Chest X-ray. View position: AP
Patient age: 28
Patient sex: M
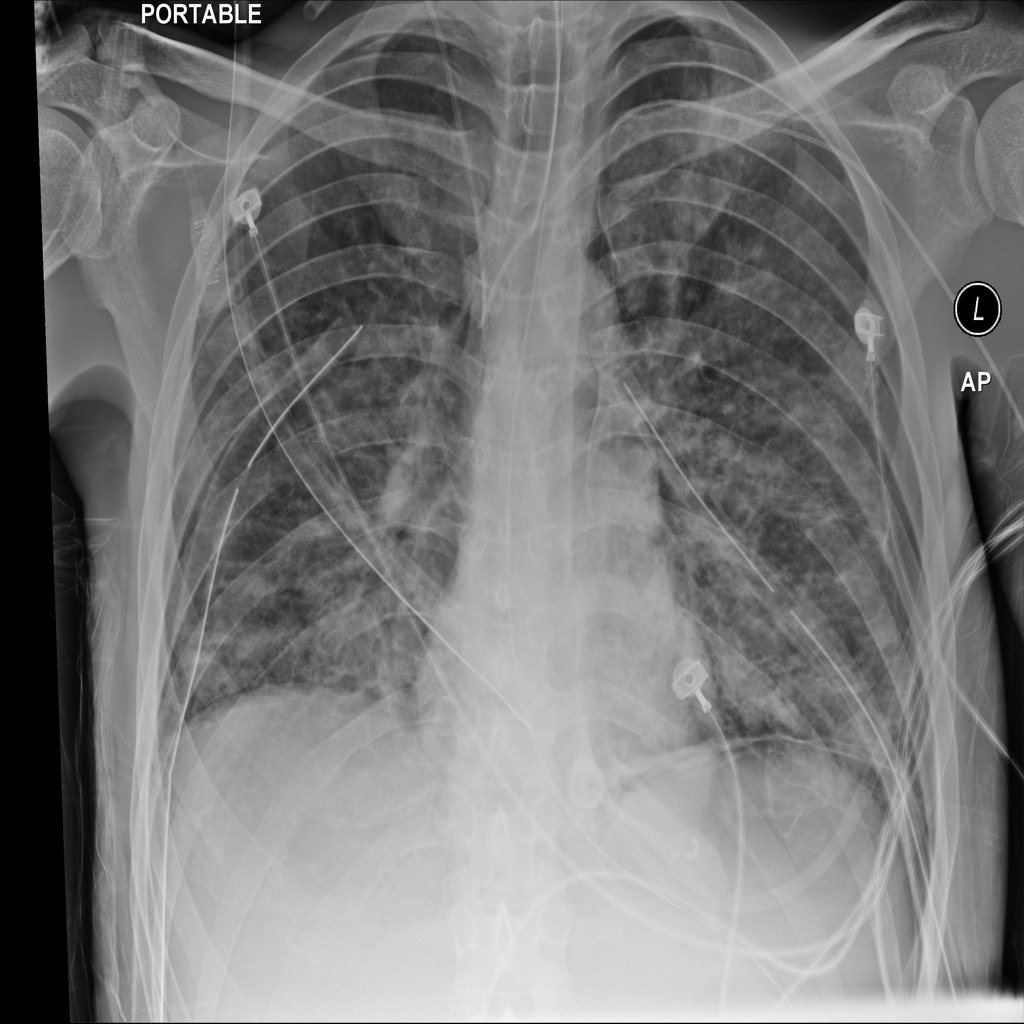
Finding: Pneumothorax